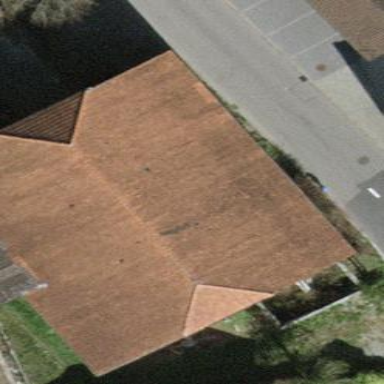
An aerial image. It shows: Barn.